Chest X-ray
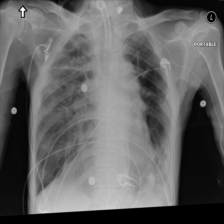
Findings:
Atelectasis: negative
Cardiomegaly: negative
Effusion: negative
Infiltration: negative
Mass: negative
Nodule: negative
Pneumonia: negative
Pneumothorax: negative
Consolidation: negative
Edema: negative
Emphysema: negative
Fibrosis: negative
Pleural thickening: negative
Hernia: negative